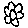
Label: flower